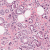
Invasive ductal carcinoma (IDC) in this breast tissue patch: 1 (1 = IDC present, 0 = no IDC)